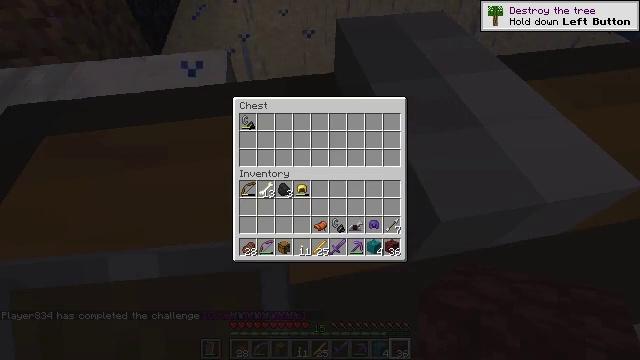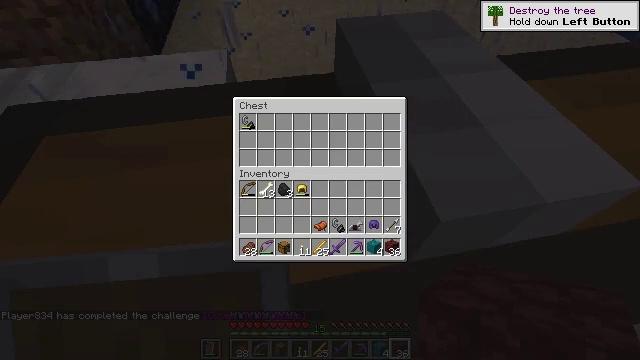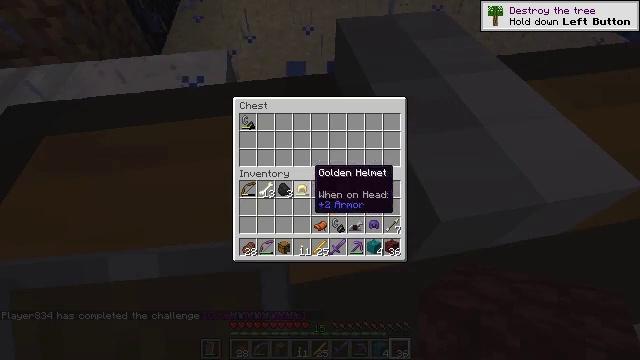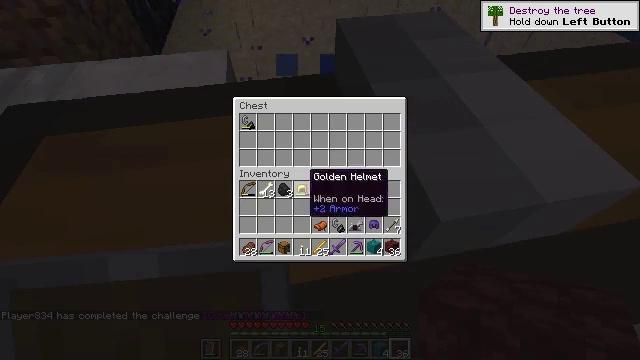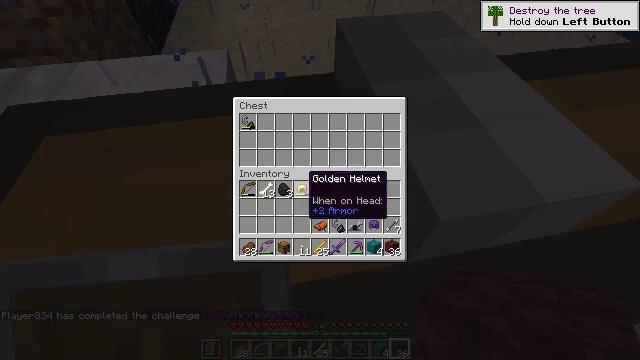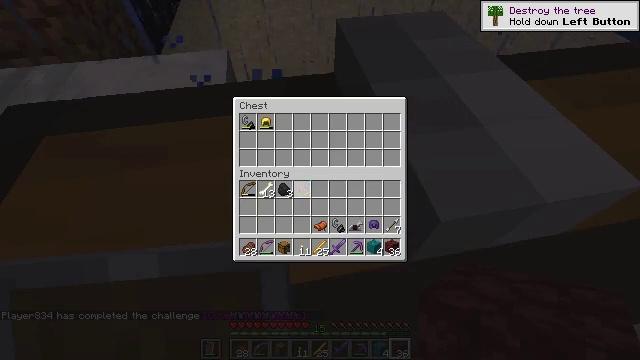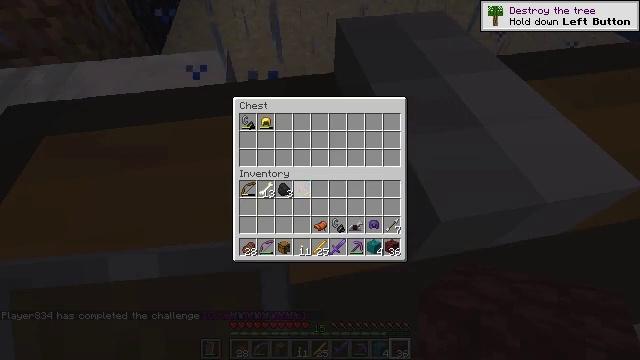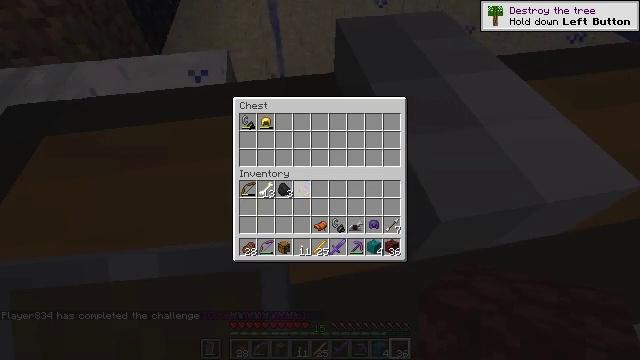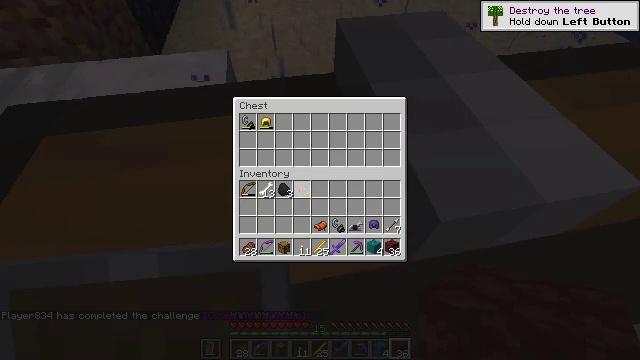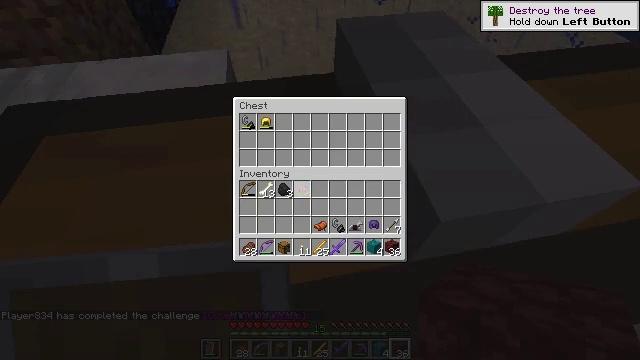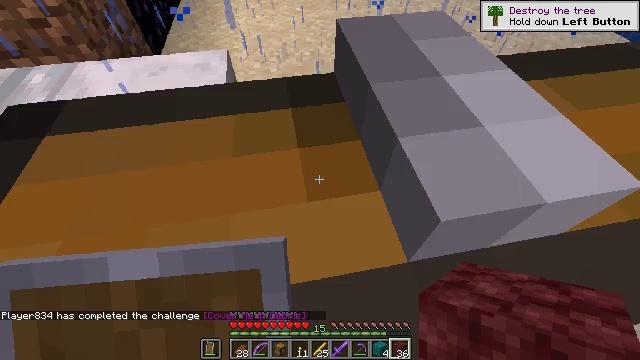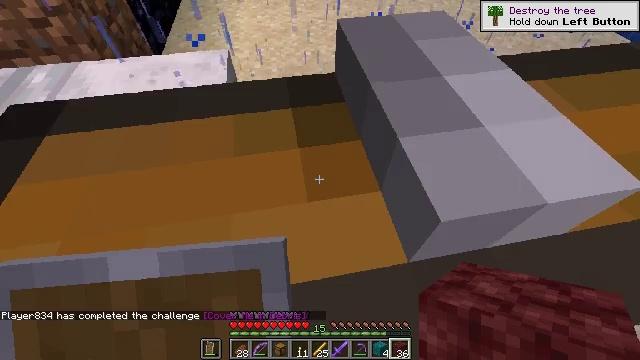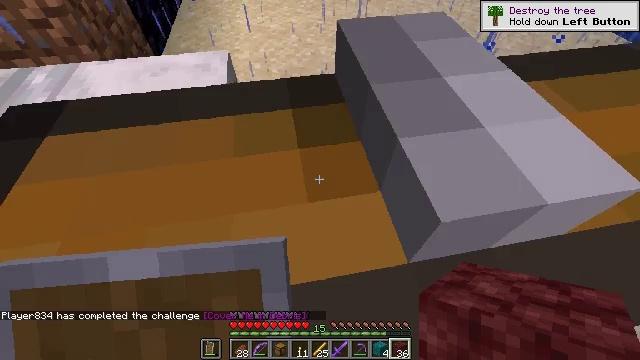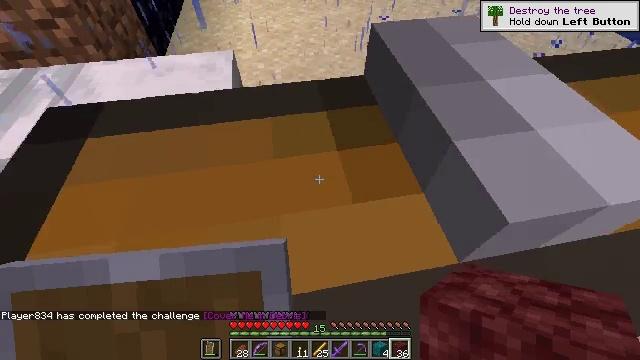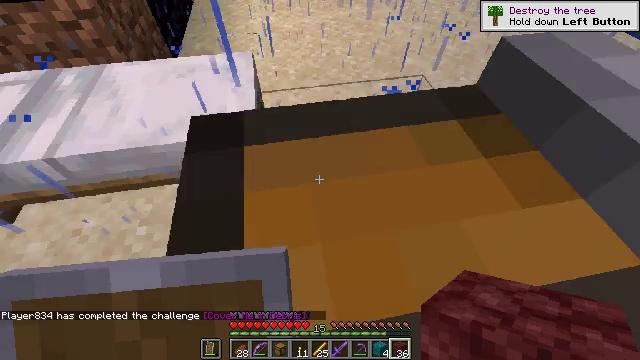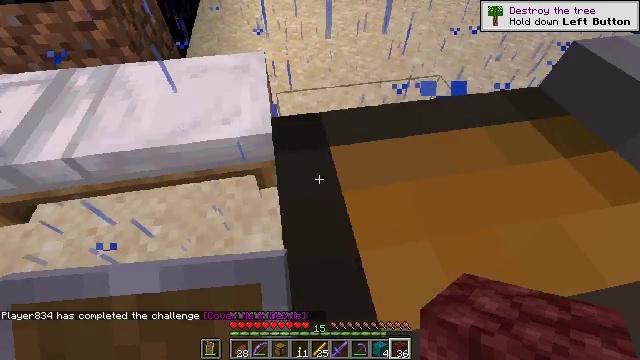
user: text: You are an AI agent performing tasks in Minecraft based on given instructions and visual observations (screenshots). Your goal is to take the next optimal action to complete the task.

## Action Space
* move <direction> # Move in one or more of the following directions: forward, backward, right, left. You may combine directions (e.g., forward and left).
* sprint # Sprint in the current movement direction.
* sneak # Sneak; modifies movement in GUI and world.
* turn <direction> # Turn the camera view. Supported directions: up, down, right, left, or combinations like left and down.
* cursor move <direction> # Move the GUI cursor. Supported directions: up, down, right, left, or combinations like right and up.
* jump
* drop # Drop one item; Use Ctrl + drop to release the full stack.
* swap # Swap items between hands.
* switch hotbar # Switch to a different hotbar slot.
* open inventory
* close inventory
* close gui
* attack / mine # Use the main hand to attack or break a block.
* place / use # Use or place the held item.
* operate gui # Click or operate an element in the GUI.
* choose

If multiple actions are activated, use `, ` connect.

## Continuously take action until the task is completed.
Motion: motion action
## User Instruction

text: Process blaze rods into blaze powder in the crafting area.
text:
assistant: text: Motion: sneak
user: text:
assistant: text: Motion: sneak
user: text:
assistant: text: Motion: sneak
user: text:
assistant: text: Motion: sneak
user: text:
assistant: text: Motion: sneak, use / place
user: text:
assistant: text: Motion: sneak, use / place
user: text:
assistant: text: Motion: sneak, use / place
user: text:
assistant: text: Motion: sneak, use / place
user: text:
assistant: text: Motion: sneak
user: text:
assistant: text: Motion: sneak, open inventory
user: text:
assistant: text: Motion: open inventory
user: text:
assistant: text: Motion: open inventory
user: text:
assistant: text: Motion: move left, open inventory
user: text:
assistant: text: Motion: move left
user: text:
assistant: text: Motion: move forward and move left
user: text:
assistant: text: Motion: move forward and move left
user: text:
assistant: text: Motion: move forward and move left
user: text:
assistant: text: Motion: move forward and move left
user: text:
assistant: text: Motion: move forward and move left
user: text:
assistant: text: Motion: move forward and move left, turn up
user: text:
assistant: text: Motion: move forward, turn right and up
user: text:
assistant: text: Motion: move forward, turn right and up
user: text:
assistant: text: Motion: move forward, turn right and up
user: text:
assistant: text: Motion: move forward, turn up
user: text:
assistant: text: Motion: move forward
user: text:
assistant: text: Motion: move forward
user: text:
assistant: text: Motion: move forward
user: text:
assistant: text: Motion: move forward, turn right
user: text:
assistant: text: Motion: move forward
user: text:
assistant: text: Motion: move forward